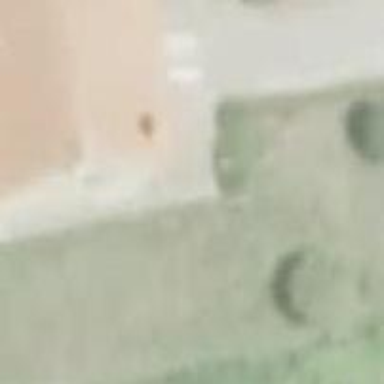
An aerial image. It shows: Simple house.